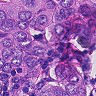
Metastatic tissue present: yes